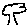
Label: tree